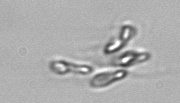
Label: Dinobryon